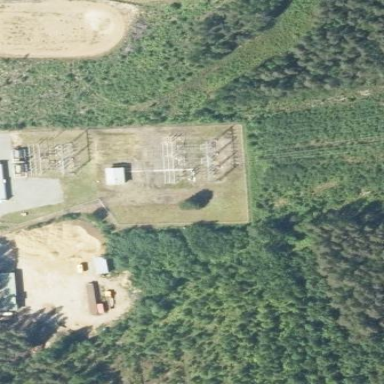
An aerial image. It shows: Power substation.